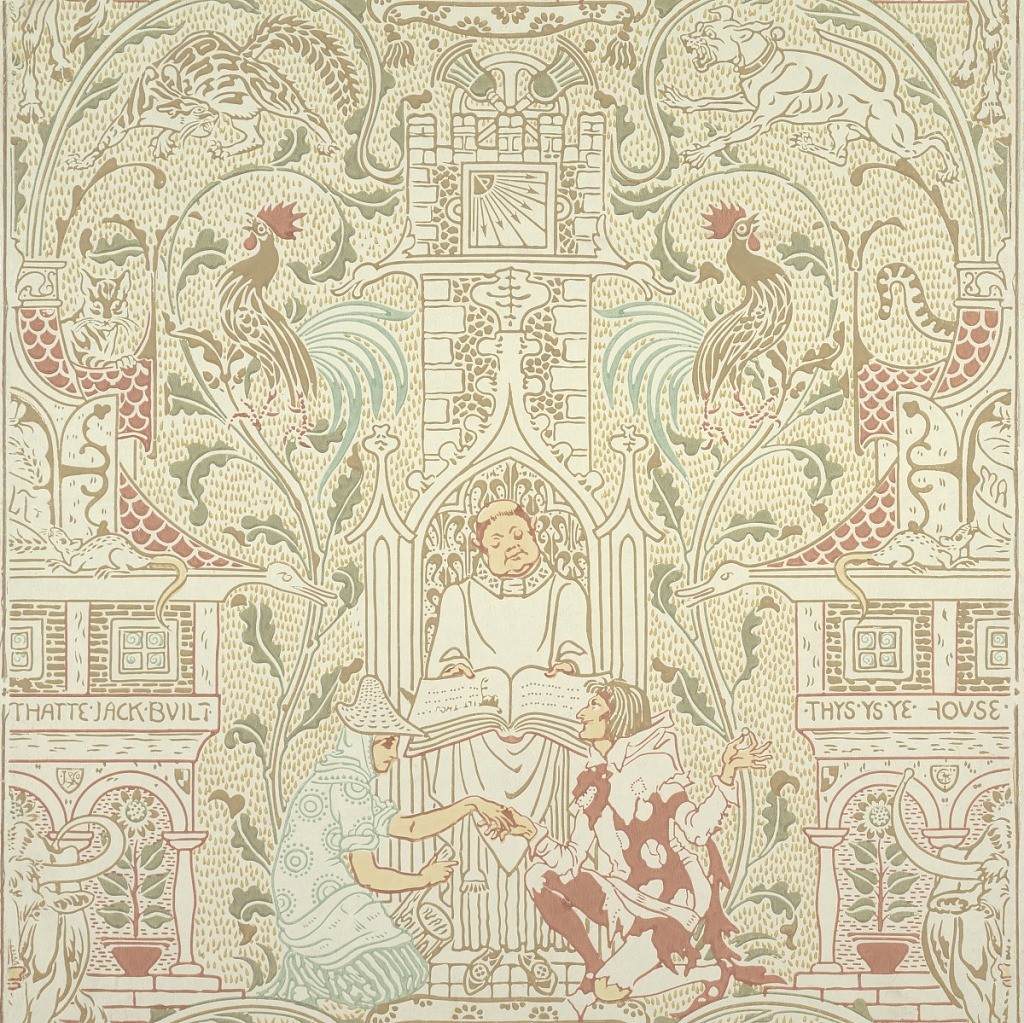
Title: The House that Jack Built
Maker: Walter Crane, English, 1845–1915
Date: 1886
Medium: Machine-printed paper
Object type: Sidewall
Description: Children's paper showing scenes from the nursery rhyme "The House that Jack Built". Vertical rectangle of full width, giving one repeat. In center, seated in high-backed Gothic chair, the Priest all Shaven and Shorn, before whom kneel the Maiden all Forlorn and the Man all Tattered and Torn. Other elements of the rhyme incorporated in the design. Printed in greens and reds on pale yellow ground. Designed in the Aesthetic style: elements all very flat with little sense of depth, and shapes are heavily outlined.